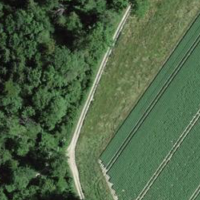
EUNIS habitat code: 44
Species observed at this site:
Helix pomatia